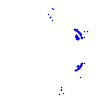
Particle: kaon